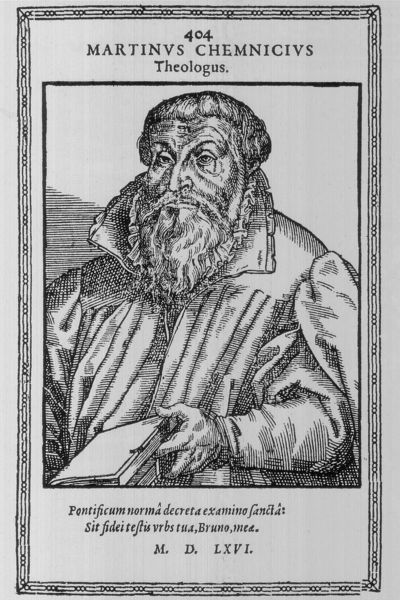
Titel: Bildnis des Martin Chemnitz d.Ä. (eig. Kemnitz, lat. Chemnitius)
Künstler: Tobias Stimmer
Institution: (Seriendruck)
Schlagwörter: hand, mann, schatten, umhang, weiß, daumen, finger, frisur, geste, grau, haar, mund, nase, profil, schwarz, stirn, stützen, zeichnung, blick, alt, bart, arm, augen, bibel, falten, gesicht, kragen, rahmen, vollbart, ärmel, bildnis, herr, hände, portrait, porträt, geistlicher, gewand, haare, mantel, lippen, locken, holzschnitt, schrift, wangen, lehrer, grafik, graphik, rand, papst, tafel, inschrift, oberkörper, name, deckel, philosoph, buch, torso, druck, schraffur, schraffuren, betitelung, radierung, stich, titel, hakennase, schwarzweiß, text, buchstaben, überschrift, denker, krause, einband, karte, talar, prister, pfarrer, zahl, ziffer, priester, mönch, leser, gelehrter, gerahmt, kupferstich, latein, lateinisch, frühe neuzeit, neuzeit, martin, römische ziffern, schrifft, reformator, theologe, paulus, mangel, papst pius, theologie, topfschnitt, martinus, chemnicius, chemnitz, vart, 1616, 1566, renaisacce, martinus chemnicius, buchdeckel, heilig, martin chemnitz, trienter konzil papst, religiom